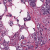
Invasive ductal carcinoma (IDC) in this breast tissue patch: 1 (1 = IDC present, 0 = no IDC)